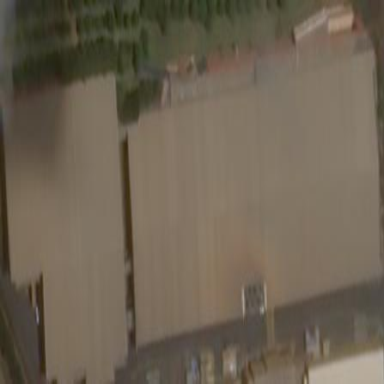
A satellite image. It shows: Industrial building.